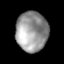
Tissue: lung
Cell type: T cells
Senescence score: 0.2158
Nuclear area (px): 1241
Mean DAPI intensity: 151.652